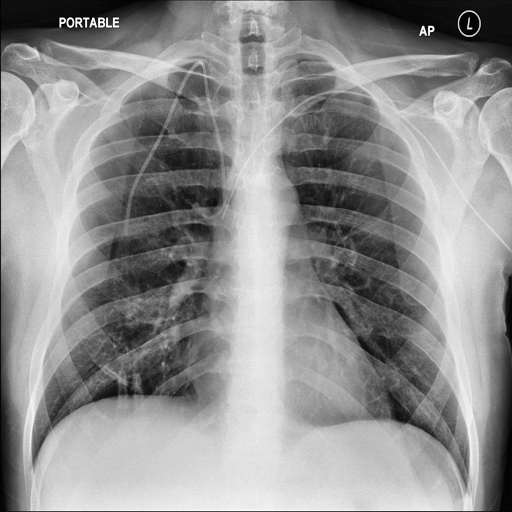
Finding: NORMAL